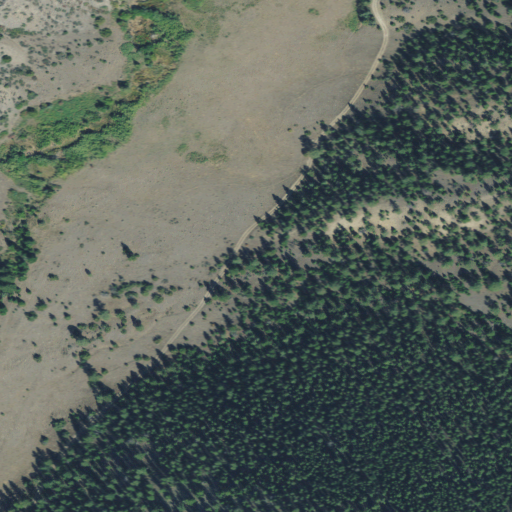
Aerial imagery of valley in Montana named Lion Gulch containing evergreen forest, shrub, woody wetlands, and mixed forest